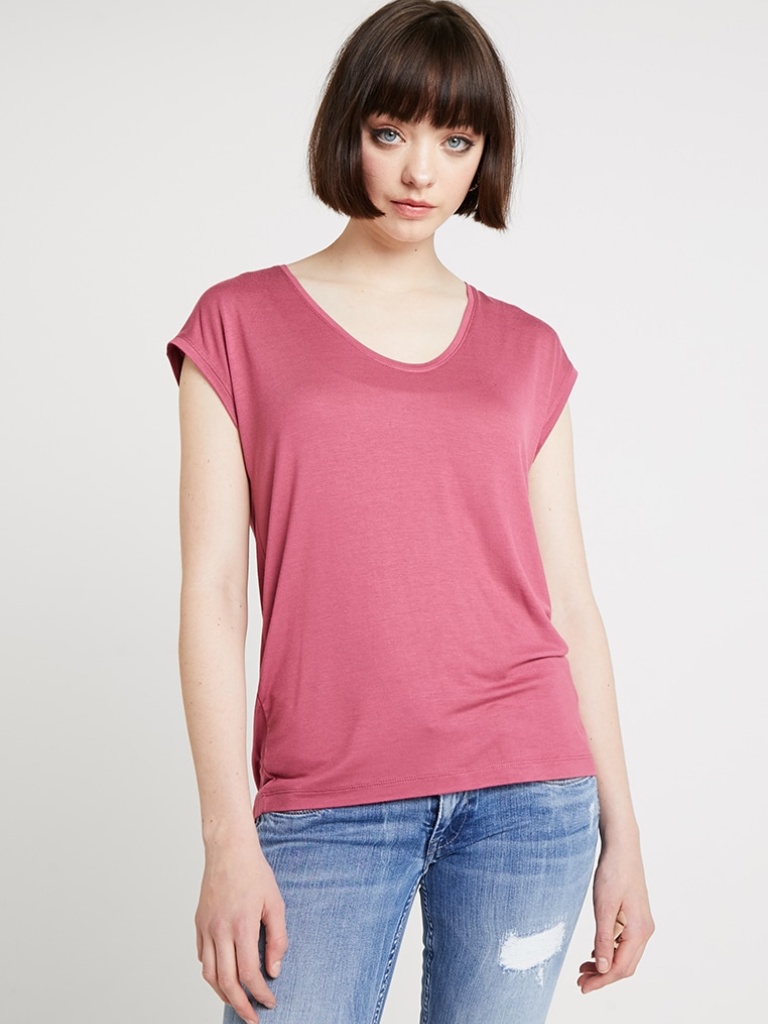
cotton relaxed sleeveless hip length Untucked scooped t-shirt